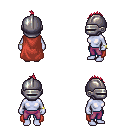
a pixel art fantasy rpg character, female body template, dark elf, purple skin, maroon cape, magenta pants, ruby red mohawk hairstyle, metal helm, bracelets, four views (front, back, left, right), 2x2 character sprite sheet, small pixel art, hard edges, no anti-aliasing